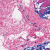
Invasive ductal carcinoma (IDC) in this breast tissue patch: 0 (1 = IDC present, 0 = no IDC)